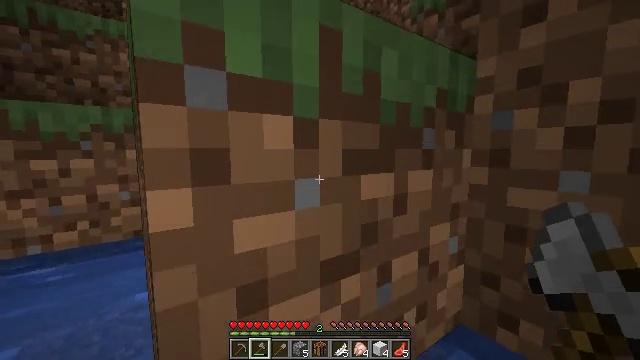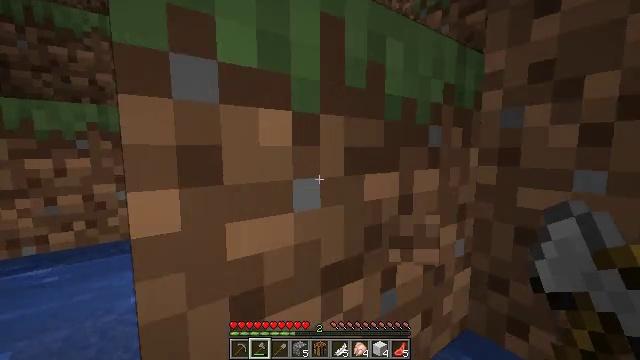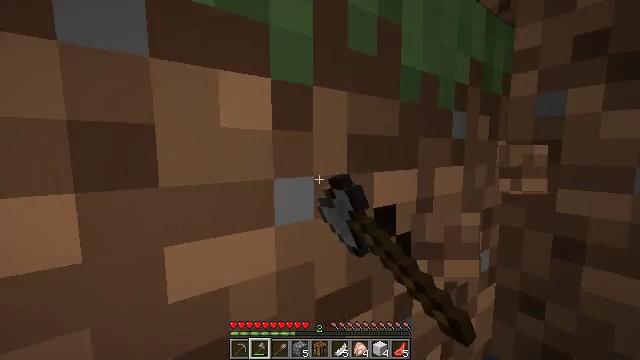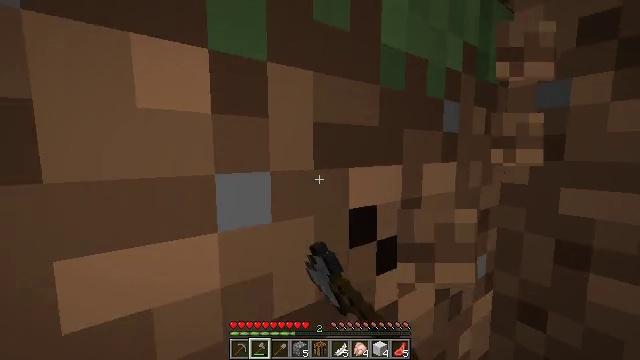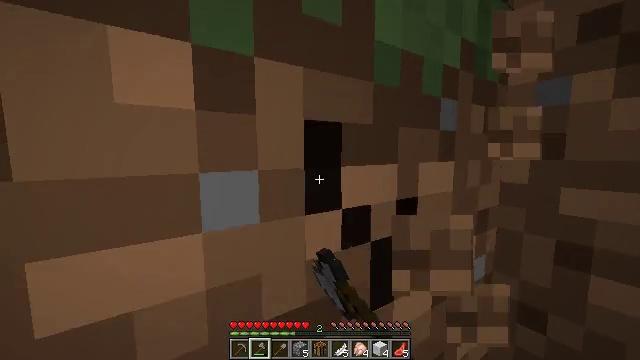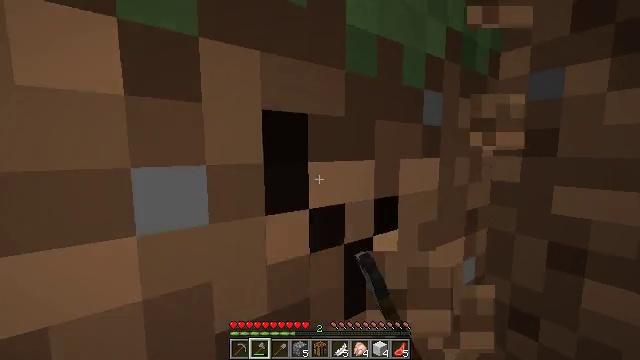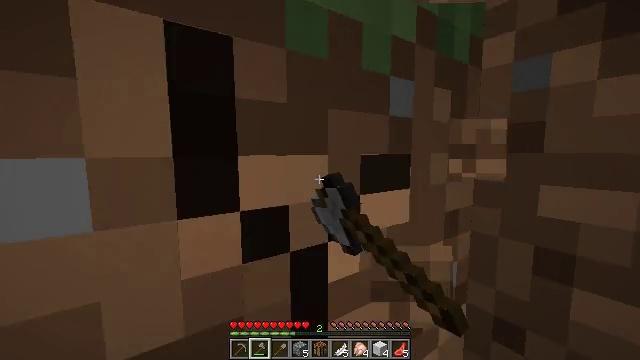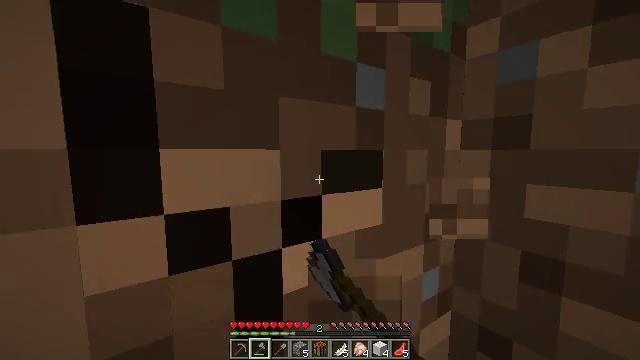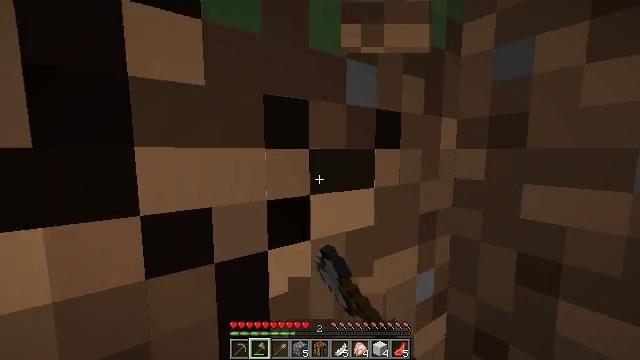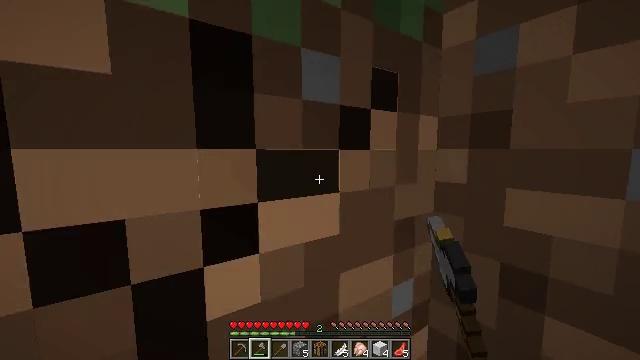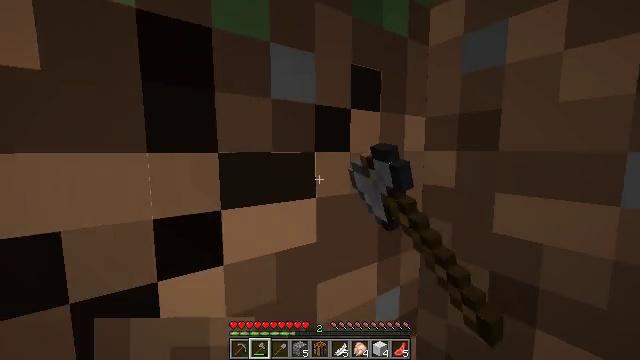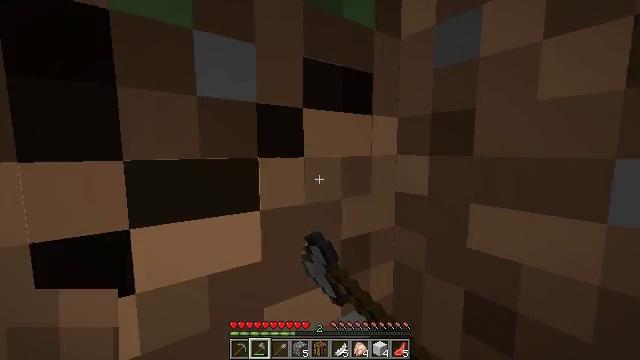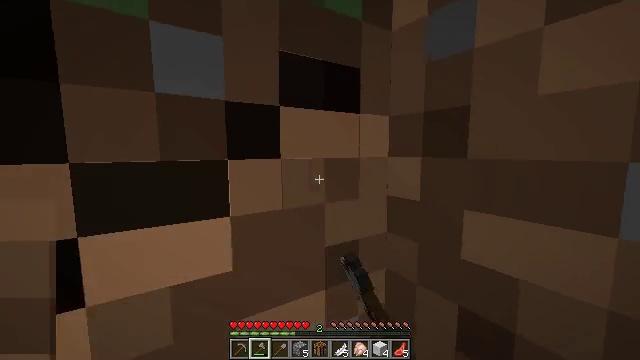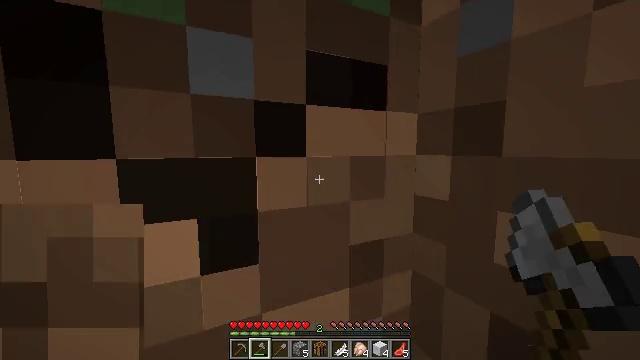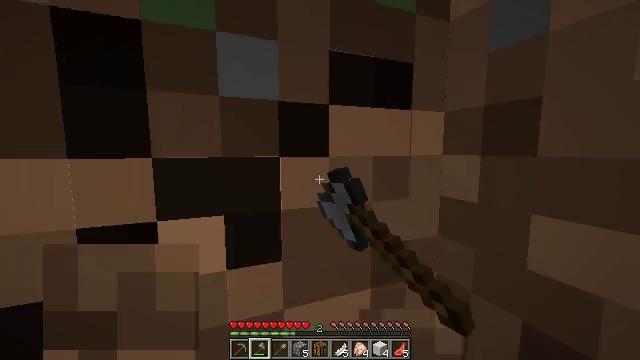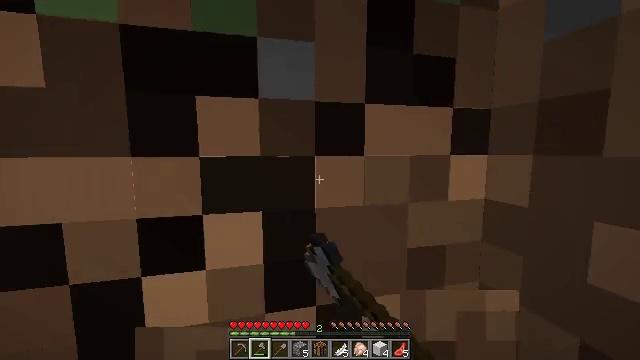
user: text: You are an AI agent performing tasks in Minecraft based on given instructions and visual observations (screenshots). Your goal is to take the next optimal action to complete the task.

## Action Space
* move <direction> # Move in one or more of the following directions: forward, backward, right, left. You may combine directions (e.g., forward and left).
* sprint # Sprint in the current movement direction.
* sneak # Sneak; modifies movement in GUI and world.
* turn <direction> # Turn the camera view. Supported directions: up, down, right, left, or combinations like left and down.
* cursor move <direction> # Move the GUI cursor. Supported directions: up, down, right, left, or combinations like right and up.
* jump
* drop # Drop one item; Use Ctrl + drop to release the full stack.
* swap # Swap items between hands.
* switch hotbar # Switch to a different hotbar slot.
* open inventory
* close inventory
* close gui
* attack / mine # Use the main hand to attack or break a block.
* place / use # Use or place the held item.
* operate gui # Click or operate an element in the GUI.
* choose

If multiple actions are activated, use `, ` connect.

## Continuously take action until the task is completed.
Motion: motion action
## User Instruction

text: Gather grass block for landscaping.
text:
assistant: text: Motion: move forward, attack / mine
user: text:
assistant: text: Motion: move forward, attack / mine
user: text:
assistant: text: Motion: move forward, attack / mine
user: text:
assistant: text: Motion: move forward, attack / mine
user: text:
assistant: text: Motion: move forward, attack / mine
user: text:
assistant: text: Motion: move forward, attack / mine
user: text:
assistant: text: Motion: move forward, attack / mine
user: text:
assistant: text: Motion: move forward, attack / mine
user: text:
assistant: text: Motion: move forward, attack / mine
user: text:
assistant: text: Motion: move forward, attack / mine
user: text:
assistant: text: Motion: move forward, attack / mine
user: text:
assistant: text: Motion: move forward, turn left, attack / mine
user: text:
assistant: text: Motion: move forward, turn left, attack / mine
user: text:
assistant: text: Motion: move forward, turn left, attack / mine
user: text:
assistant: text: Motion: move forward, turn left, attack / mine
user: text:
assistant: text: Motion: move forward, turn left, attack / mine
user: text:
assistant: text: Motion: move forward, turn left, attack / mine
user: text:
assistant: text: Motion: move forward, turn left, attack / mine
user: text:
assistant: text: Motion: move forward, turn left, attack / mine
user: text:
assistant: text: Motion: move forward, attack / mine
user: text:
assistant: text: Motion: move forward, attack / mine
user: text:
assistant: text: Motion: move forward, attack / mine
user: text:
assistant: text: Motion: move forward, attack / mine
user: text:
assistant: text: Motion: move forward, turn right and up, attack / mine
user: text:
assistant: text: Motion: move forward, turn right
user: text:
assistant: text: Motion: move forward, turn right, jump
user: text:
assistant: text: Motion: move forward, turn right, jump
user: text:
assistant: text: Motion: move forward, turn right, jump
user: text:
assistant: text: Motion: move forward, jump
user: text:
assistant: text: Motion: move forward, jump